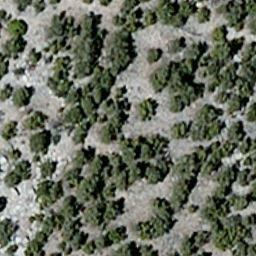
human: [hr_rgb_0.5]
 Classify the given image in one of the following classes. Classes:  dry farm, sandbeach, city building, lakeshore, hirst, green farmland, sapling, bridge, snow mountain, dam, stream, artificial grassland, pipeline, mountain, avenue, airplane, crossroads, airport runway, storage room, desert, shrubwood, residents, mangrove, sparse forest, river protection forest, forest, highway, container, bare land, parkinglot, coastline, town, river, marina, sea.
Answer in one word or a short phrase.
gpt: sparse forest